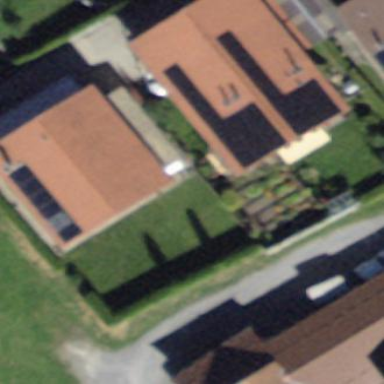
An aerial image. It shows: Residential building.